Question: I'm Beginner in MVC and Bootstrap. I Want Create Form Like This

I Want When user Click in New Button open Create View In Modal Bootstrap and when user Click in Edit Link Open Edit View in Modal Bootstrap . I Write this Code
'''
// <![CDATA[
(function ($) {
$.bootstrapModalAjaxForm = function (options) {
var defaults = {
renderModalPartialViewUrl: null,
renderModalPartialViewData: null,
postUrl: '/',
loginUrl: '/login',
beforePostHandler: null,
completeHandler: null,
errorHandler: null
};
var options = $.extend(defaults, options);
var validateForm = function (form) {
var val = form.validate();
val.form();
return val.valid();
};
var enableBootstrapStyleValidation = function () {
$.validator.setDefaults({
highlight: function (element, errorClass, validClass) {
if (element.type === 'radio') {
this.findByName(element.name).addClass(errorClass).removeClass(validClass);
} else {
$(element).addClass(errorClass).removeClass(validClass);
$(element).closest('.form-group').removeClass('has-success').addClass('has-error');
}
$(element).trigger('highlited');
},
unhighlight: function (element, errorClass, validClass) {
if (element.type === 'radio') {
this.findByName(element.name).removeClass(errorClass).addClass(validClass);
} else {
$(element).removeClass(errorClass).addClass(validClass);
$(element).closest('.form-group').removeClass('has-error').addClass('has-success');
}
$(element).trigger('unhighlited');
}
});
}
var enablePostbackValidation = function () {
$('form').each(function () {
$(this).find('div.form-group').each(function () {
if ($(this).find('span.field-validation-error').length > 0) {
$(this).addClass('has-error');
}
});
});
}
var processAjaxForm = function (dialog) {
$('form', dialog).submit(function (e) {
e.preventDefault();
if (!validateForm($(this))) {
return false;
}
if (options.beforePostHandler)
options.beforePostHandler();
$.ajaxSetup({ cache: false });
$.ajax({
url: options.postUrl,
type: "POST",
data: $(this).serialize(),
success: function (result) {
if (result.success) {
$('#dialogDiv').modal('hide');
if (options.completeHandler)
options.completeHandler();
} else {
$('#dialogContent').html(result);
$.validator.unobtrusive.parse("#dialogContent");
enablePostbackValidation();
processAjaxForm('#dialogContent');
if (options.errorHandler)
options.errorHandler();
}
}
});
return false;
});
};
var mainContainer = "<div id='dialogDiv' class='modal fade'><div id='dialogContent'></div></div>";
enableBootstrapStyleValidation();
$.ajaxSetup({ cache: false });
$.ajax({
type: "POST",
url: options.renderModalPartialViewUrl,
data: options.renderModalPartialViewData,
//contentType: "application/json; charset=utf-8",
// headers: { __RequestVerificationToken: $("input[name=__RequestVerificationToken]").val() },
// dataType: "json",
dataType: "html",
complete: function (xhr, status) {
var data = xhr.responseText;
var data = xhr.responseText;
if (xhr.status == 403) {
window.location = options.loginUrl;
}
else if (status === 'error' || !data) {
if (options.errorHandler)
options.errorHandler();
}
else {
var dialogContainer = "#dialogDiv";
$(dialogContainer).remove();
$(mainContainer).appendTo('body');
$('#dialogContent').html(data);
$.validator.unobtrusive.parse("#dialogContent");
enablePostbackValidation();
$('#dialogDiv').modal({
backdrop: 'static',
keyboard: true
}, 'show');
processAjaxForm('#dialogContent');
}
}
});
};
})(jQuery);
// ]]>
'''
and controller
'''
public partial class CityController : Controller
{
private ArchiveEntities db = new ArchiveEntities();
// GET: /City/
public virtual ActionResult Index()
{
return View(db.CITIES.ToList());
}
// GET: /City/Details/5
public virtual ActionResult Details(int? id)
{
if (id == null)
{
return new HttpStatusCodeResult(HttpStatusCode.BadRequest);
}
CITy city = db.CITIES.Find(id);
if (city == null)
{
return HttpNotFound();
}
return View(city);
}
// GET: /City/Create
[ValidateAntiForgeryToken]
public virtual ActionResult Create()
{
return View();
}
// POST: /City/Create
// To protect from overposting attacks, please enable the specific properties you want to bind to, for
// more details see http://go.microsoft.com/fwlink/?LinkId=317598.
[HttpPost]
[ValidateAntiForgeryToken]
public virtual ActionResult Create([Bind(Include = "CITY_ID,CITY_NAME,CITY_ABBR,REMARK")] CITy city)
{
if (this.ModelState.IsValid)
{
//todo: SaveChanges;
db.CITIES.Add(city);
db.SaveChanges();
return Json(new { success = true });
}
this.ModelState.AddModelError("", "Error");
return PartialView("_ModalPartialView", city);
//if (ModelState.IsValid)
//{
// db.CITIES.Add(city);
// db.SaveChanges();
// // return View(MVC.City.RenderModalPartialView());
//}
//return View();
}
// GET: /City/Edit/5
[ValidateAntiForgeryToken]
public virtual ActionResult Edit(int? id)
{
if (id == null)
{
return new HttpStatusCodeResult(HttpStatusCode.BadRequest);
}
CITy city = db.CITIES.Find(id);
if (city == null)
{
return HttpNotFound();
}
// return View(city);
return PartialView(Views._Edit, city);
}
// POST: /City/Edit/5
// To protect from overposting attacks, please enable the specific properties you want to bind to, for
// more details see http://go.microsoft.com/fwlink/?LinkId=317598.
[HttpPost]
[ValidateAntiForgeryToken]
public virtual ActionResult Edit([Bind(Include = "CITY_ID,CITY_NAME,CITY_ABBR,REMARK")] CITy city)
{
if (ModelState.IsValid)
{
db.Entry(city).State = EntityState.Modified;
db.SaveChanges();
return RedirectToAction("Index");
}
return View(city);
}
// GET: /City/Delete/5
public virtual ActionResult Delete(int? id)
{
if (id == null)
{
return new HttpStatusCodeResult(HttpStatusCode.BadRequest);
}
CITy city = db.CITIES.Find(id);
if (city == null)
{
return HttpNotFound();
}
return View(city);
}
// POST: /City/Delete/5
[HttpPost, ActionName("Delete")]
[ValidateAntiForgeryToken]
public virtual ActionResult DeleteConfirmed(int id)
{
CITy city = db.CITIES.Find(id);
db.CITIES.Remove(city);
db.SaveChanges();
return RedirectToAction("Index");
}
protected override void Dispose(bool disposing)
{
if (disposing)
{
db.Dispose();
}
base.Dispose(disposing);
}
[HttpGet]
public virtual ActionResult List()
{
return PartialView(Views._CityList, db.CITIES.ToList());
}
[HttpPost]
// [AjaxOnly]
// [OutputCache(Location = OutputCacheLocation.None, NoStore = true)]
public virtual ActionResult List2()
{
return PartialView(Views._CityList, db.CITIES.ToList());
}
public virtual ActionResult RenderModalPartialView()
{
return PartialView(viewName: "_ModalPartialView", model: new CITy() { CITY_ABBR = "", CITY_NAME = "" });
}
[HttpPost]
//[AjaxOnly]
public virtual ActionResult Index(CITy user)
{
if (this.ModelState.IsValid)
{
//todo: SaveChanges;
return Json(new { success = true });
}
this.ModelState.AddModelError("", "Error");
return PartialView("_ModalPartialView", user);
}
}
}
'''
and Index View
'''
<div id="info">
@Html.Action(MVC.City.List())
</div>
@section JavaScript
{
<script type="text/javascript">
function addToken(data) {
data.__RequestVerificationToken = $("input[name=__RequestVerificationToken]").val();
return data;
}
function EditPopup(id) {
$.bootstrapModalAjaxForm({
postUrl: '@postEditUrl',
renderModalPartialViewUrl: '@renderModalPartialViewEditUrl',
renderModalPartialViewData:addToken({ id: id }),
loginUrl: '/login',
beforePostHandler: function () {
alert('beforePost');
},
completeHandler: function () {
$.ajax({
type: "POST",
url: '@loadInfoUrl',
complete: function (xhr, status) {
var data = xhr.responseText;
if (xhr.status == 403) {
window.location = "/login";
}
else if (status === 'error' || !data || data == "nok") {
alert('error');
}
else {
$("#info").html(data);
}
}
});
},
errorHandler: function () {
alert("error");
}
});
}
$(function () {
$('#btnCreate').click(function(e) {
e.preventDefault(); //mykhwhym lynk bh Swrt m`mwl `ml nknd
$.bootstrapModalAjaxForm({
postUrl: '@postDataUrl',
renderModalPartialViewUrl: '@renderModalPartialViewUrl',
renderModalPartialViewData: {},
loginUrl: '/login',
beforePostHandler: function() {
alert('beforePost');
},
completeHandler: function() {
$.ajax({
type: "POST",
url: '@loadInfoUrl',
complete: function (xhr, status) {
var data = xhr.responseText;
if (xhr.status == 403) {
window.location = "/login";
}
else if (status === 'error' || !data || data == "nok") {
alert('error ajax');
}
else {
$("#info").html(data);
}
}
});
// alert('completeHandler');
},
errorHandler: function() {
alert("error");
}
});
});
});
</script>
}
'''
and _CityList
'''
@model IEnumerable<TestTwiter.Models.CITy>
<table class="table">
<tr>
<th>
@Html.DisplayNameFor(model => model.CITY_NAME)
</th>
<th>
@Html.DisplayNameFor(model => model.CITY_ABBR)
</th>
<th>
@Html.DisplayNameFor(model => model.REMARK)
</th>
<th></th>
</tr>
@foreach (var item in Model) {
<tr>
<td>
@Html.DisplayFor(modelItem => item.CITY_NAME)
</td>
<td>
@Html.DisplayFor(modelItem => item.CITY_ABBR)
</td>
<td>
@Html.DisplayFor(modelItem => item.REMARK)
</td>
<td>
<span onclick="EditPopup(@item.CITY_ID)">Edit</span>|||||
<a href="JavaScript:void(0)" onclick="EditPopup(@item.CITY_ID)" >Edit</a>
@*@Html.ActionLink("Edit", "Edit", new { id=item.CITY_ID }) |*@
@Html.ActionLink("Details", "Details", new { id=item.CITY_ID }) |
@Html.ActionLink("Delete", "Delete", new { id=item.CITY_ID })
</td>
</tr>
}
</table>
'''
and _ModalPartialView
'''
@model TestTwiter.Models.CITy
@{
}
@using (Html.BeginForm())
{
@Html.ValidationSummary(true, null, new { @class = "alert alert-warning" })
@Html.AntiForgeryToken()
<div>
<div class="modal-dialog">
<div class="modal-content">
<div class="modal-header">
<button type="button" class="close" data-dismiss="modal" aria-hidden="true">
x
</button>
<h4 class="modal-title">
Title
</h4>
</div>
<div class="modal-body">
<fieldset class="form-horizontal">
<legend>User</legend>
<div class="form-group">
@Html.LabelFor(model => model.CITY_NAME, new { @class = "col col-lg-4 control-label" })
<div class="col col-lg-8 controls">
@Html.EditorFor(model => model.CITY_NAME)
@Html.ValidationMessageFor(model => model.CITY_NAME, null, new { @class = "help-block" })
</div>
</div>
<div class="form-group">
@Html.LabelFor(model => model.CITY_ABBR, new { @class = "col col-lg-4 control-label" })
<div class="col col-lg-8 controls">
@Html.EditorFor(model => model.CITY_ABBR)
@Html.ValidationMessageFor(model => model.CITY_ABBR, null, new { @class = "help-block" })
</div>
</div>
<div class="form-group">
@Html.LabelFor(model => model.REMARK, new { @class = "col col-lg-4 control-label" })
<div class="col col-lg-8 controls">
@Html.EditorFor(model => model.REMARK)
@Html.ValidationMessageFor(model => model.REMARK, null, new { @class = "help-block" })
</div>
</div>
</fieldset>
</div>
<div class="modal-footer">
<button class="btn btn-primary" type="submit">
Send
</button>
<button class="btn" data-dismiss="modal" aria-hidden="true">
Cancel
</button>
</div>
</div>
</div>
</div>
}
and _Edit
@model TestTwiter.Models.CITy
@using (Html.BeginForm())
{
<div class="form-horizontal">
<h4>CITy</h4>
<hr />
@Html.ValidationSummary(true)
@Html.AntiForgeryToken()
@Html.HiddenFor(model => model.CITY_ID)
<div class="form-group">
@Html.LabelFor(model => model.CITY_NAME, new { @class = "control-label col-md-2" })
<div class="col-md-10">
@Html.EditorFor(model => model.CITY_NAME)
@Html.ValidationMessageFor(model => model.CITY_NAME)
</div>
</div>
<div class="form-group">
@Html.LabelFor(model => model.CITY_ABBR, new { @class = "control-label col-md-2" })
<div class="col-md-10">
@Html.EditorFor(model => model.CITY_ABBR)
@Html.ValidationMessageFor(model => model.CITY_ABBR)
</div>
</div>
<div class="form-group">
@Html.LabelFor(model => model.REMARK, new { @class = "control-label col-md-2" })
<div class="col-md-10">
@Html.EditorFor(model => model.REMARK)
@Html.ValidationMessageFor(model => model.REMARK)
</div>
</div>
<div class="form-group">
<div class="col-md-offset-2 col-md-10">
<input type="submit" value="Save" class="btn btn-default" />
</div>
</div>
</div>
}
<div>
@Html.ActionLink("Back to List", "Index")
</div>
'''
when user click in New Link Modal form Work Good, but when user Click in Edit Button I get This Error
'''
The required anti-forgery form field &quot;__RequestVerificationToken&quot; is not present
'''
Please Help me. Thanks all
EDIT-01: remove '[ValidateAntiForgeryToken]' from ALL of GET requests
'''
public partial class CityController : Controller
{
private ArchiveEntities db = new ArchiveEntities();
// GET: /City/
public virtual ActionResult Index()
{
return View(db.CITIES.ToList());
}
// GET: /City/Details/5
public virtual ActionResult Details(int? id)
{
if (id == null)
{
return new HttpStatusCodeResult(HttpStatusCode.BadRequest);
}
CITy city = db.CITIES.Find(id);
if (city == null)
{
return HttpNotFound();
}
return View(city);
}
// GET: /City/Create
//[ValidateAntiForgeryToken]
public virtual ActionResult Create()
{
return View();
}
// POST: /City/Create
// To protect from overposting attacks, please enable the specific properties you want to bind to, for
// more details see http://go.microsoft.com/fwlink/?LinkId=317598.
[HttpPost]
[ValidateAntiForgeryToken]
public virtual ActionResult Create([Bind(Include = "CITY_ID,CITY_NAME,CITY_ABBR,REMARK")] CITy city)
{
if (this.ModelState.IsValid)
{
//todo: SaveChanges;
db.CITIES.Add(city);
db.SaveChanges();
return Json(new { success = true });
}
this.ModelState.AddModelError("", "Error");
return PartialView("_ModalPartialView", city);
//if (ModelState.IsValid)
//{
// db.CITIES.Add(city);
// db.SaveChanges();
// // return View(MVC.City.RenderModalPartialView());
//}
//return View();
}
// GET: /City/Edit/5
// POST: /City/Edit/5
// To protect from overposting attacks, please enable the specific properties you want to bind to, for
// more details see http://go.microsoft.com/fwlink/?LinkId=317598.
//[HttpPost]
//[ValidateAntiForgeryToken]
//public virtual ActionResult Edit([Bind(Include = "CITY_ID,CITY_NAME,CITY_ABBR,REMARK")] CITy city)
//{
// if (ModelState.IsValid)
// {
// db.Entry(city).State = EntityState.Modified;
// db.SaveChanges();
// return RedirectToAction("Index");
// }
// return View(city);
//}
// GET: /City/Delete/5
public virtual ActionResult Delete(int? id)
{
if (id == null)
{
return new HttpStatusCodeResult(HttpStatusCode.BadRequest);
}
CITy city = db.CITIES.Find(id);
if (city == null)
{
return HttpNotFound();
}
return View(city);
}
// POST: /City/Delete/5
[HttpPost, ActionName("Delete")]
[ValidateAntiForgeryToken]
public virtual ActionResult DeleteConfirmed(int id)
{
CITy city = db.CITIES.Find(id);
db.CITIES.Remove(city);
db.SaveChanges();
return RedirectToAction("Index");
}
protected override void Dispose(bool disposing)
{
if (disposing)
{
db.Dispose();
}
base.Dispose(disposing);
}
[HttpGet]
public virtual ActionResult List()
{
return PartialView(Views._CityList, db.CITIES.ToList());
}
[HttpPost]
// [AjaxOnly]
// [OutputCache(Location = OutputCacheLocation.None, NoStore = true)]
public virtual ActionResult List2()
{
return PartialView(Views._CityList, db.CITIES.ToList());
}
public virtual ActionResult Edit()
{
int id = 1;
if (id == null)
{
return new HttpStatusCodeResult(HttpStatusCode.BadRequest);
}
CITy city = db.CITIES.Find(id);
if (city == null)
{
return HttpNotFound();
}
// return View(city);
return PartialView(Views._Edit, city);
}
public virtual ActionResult RenderModalPartialView()
{
return PartialView(viewName: "_ModalPartialView", model: new CITy() { CITY_ABBR = "", CITY_NAME = "" });
}
[HttpPost]
//[AjaxOnly]
public virtual ActionResult Index(CITy user)
{
if (this.ModelState.IsValid)
{
//todo: SaveChanges;
return Json(new { success = true });
}
this.ModelState.AddModelError("", "Error");
return PartialView("_ModalPartialView", user);
}
}
'''
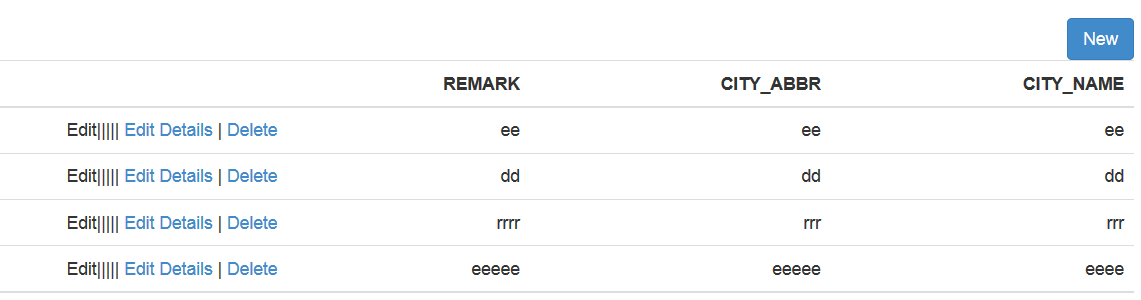
Answer: The issue you have here is that you are adding validation to controller actions that do not need it. Let's start by looking at your Controller, you have:
'''
// GET: /City/Edit/5
[ValidateAntiForgeryToken]
public virtual ActionResult Edit(int? id)
'''
Which is requiring an anti-forgery token on a Get request. You would normally only include the <URL> for an overview.
Now coupled to this, any place where you have the [ValidateAntiForgeryToken] token you need to have a corresponding BeginForm with the HtmlHelper call @Html.AntiForgeryToken() in your View. In your code the edit link is 1) not in a form and 2) hasn't got this.
So in short: remove the [ValidateAntiForgeryToken] attribute from your GET requests in your controller and it should work fine.